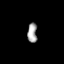
Tissue: prostate
Cell type: Fibroblasts
Senescence score: 0.7019
Nuclear area (px): 186
Mean DAPI intensity: 163.392